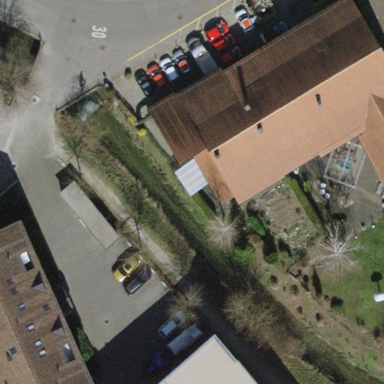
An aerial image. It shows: Building with tiled roof.